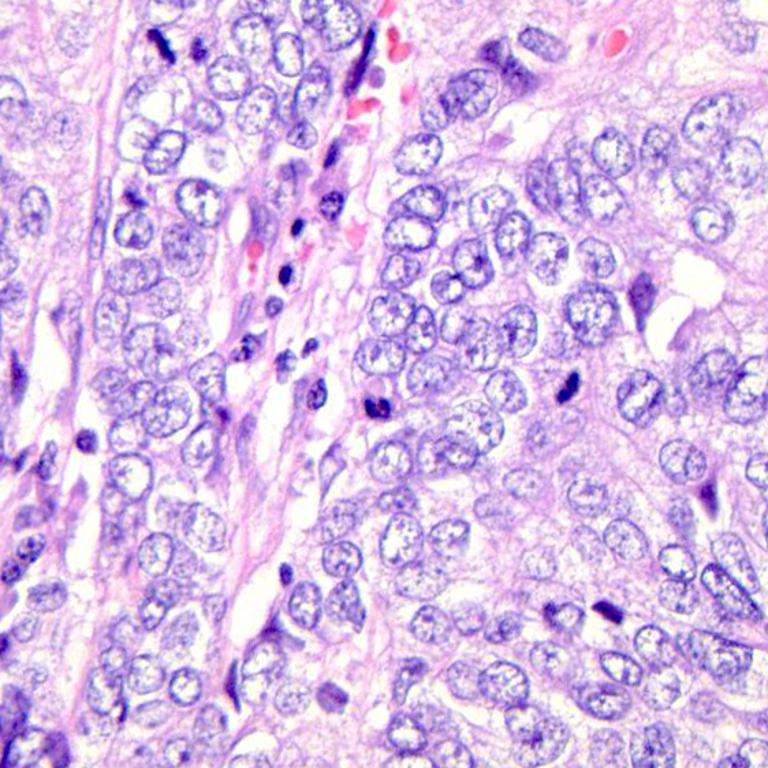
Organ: colon
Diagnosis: adenocarcinomas